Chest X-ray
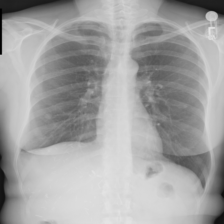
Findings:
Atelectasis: negative
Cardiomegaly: negative
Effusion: negative
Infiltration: negative
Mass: negative
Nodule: negative
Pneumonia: negative
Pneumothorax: negative
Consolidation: negative
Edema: negative
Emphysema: negative
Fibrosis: negative
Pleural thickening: positive
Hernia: negative